Question: I need to reverse engineer my database tables into Entity to run a Java EE project on JBoss AS 7. So I've added into the Services the JBoss application server and added as well as resources a MySQL datasource.
However, when I try to run the wizard I can see as only option the default ExampleDS Database. There is no other option to create a new DataSource or use the MySQL DataSource that I've installed on JBoss.

I wonder if it's a NetBeans bug, or I'm missing something. I'm using NetBeans 8.0.1 version.
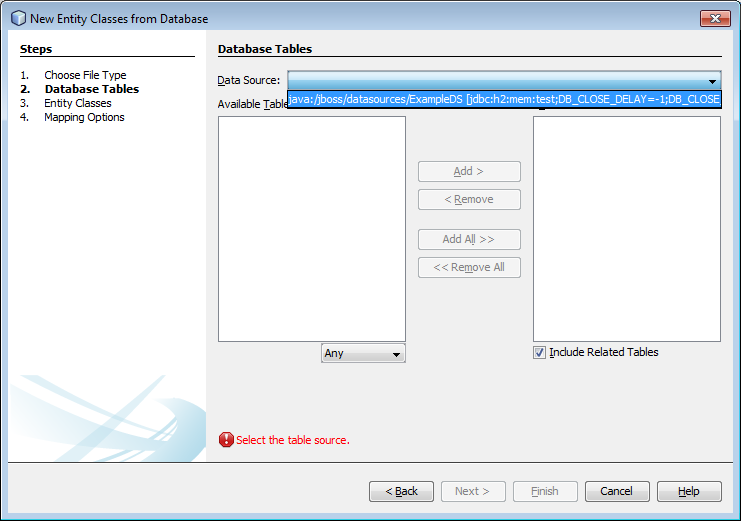
Answer: I think it's an issue with the plugin that you are using for connecting to the application server. I remember I had this issue when I first tried to generate Entity classes from a Database using a Datasource on WildFly. Are you sure that the target application server is JBoss AS 7 and not WildFly ?
If so, try to connect the application to a JBoss AS 7 /EAP 6 instead and see if it works.
Hope it helps
Edit: I've included a <URL>.